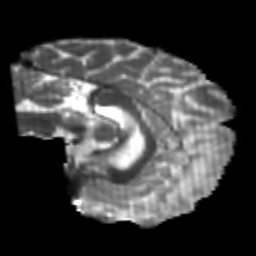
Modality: T2w
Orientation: sagittal
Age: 23
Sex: female
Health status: healthy
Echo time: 0.074 s